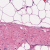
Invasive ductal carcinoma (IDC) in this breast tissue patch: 0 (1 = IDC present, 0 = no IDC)